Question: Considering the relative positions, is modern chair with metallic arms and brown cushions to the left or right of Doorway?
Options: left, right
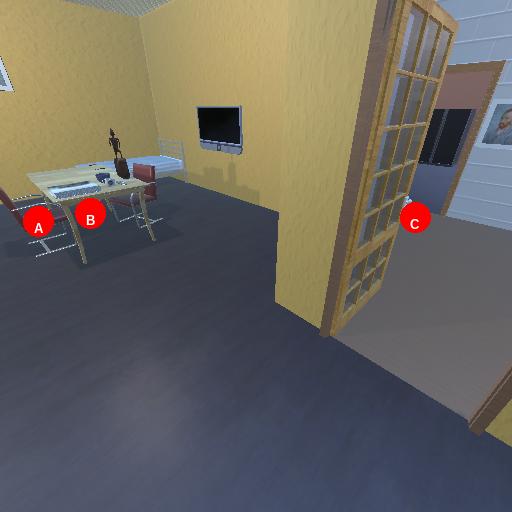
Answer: left